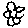
Label: flower